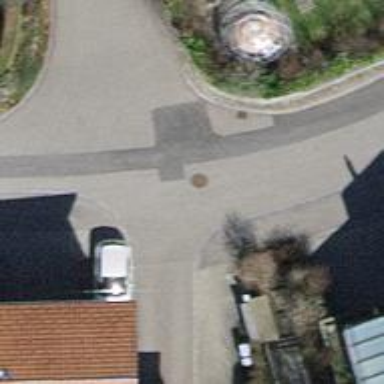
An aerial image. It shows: Road with steps.